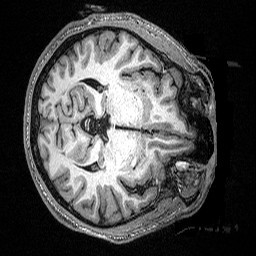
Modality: T1w
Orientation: axial
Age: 46
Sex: male
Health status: ill
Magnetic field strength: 3 T
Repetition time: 2.53 s
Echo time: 0.00331 s